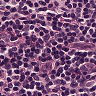
Metastatic tissue present: no